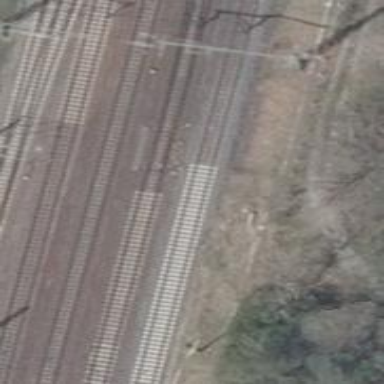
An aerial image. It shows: Railway switch with the turnout side on the left.